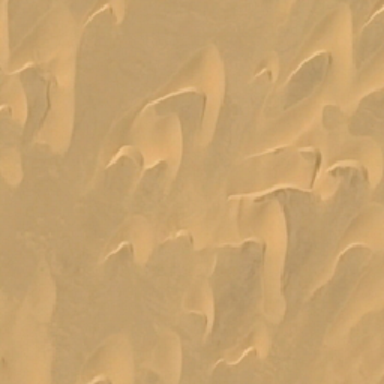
This area is vast and dry desert .